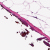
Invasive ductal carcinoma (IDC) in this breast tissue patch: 0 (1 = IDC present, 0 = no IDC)